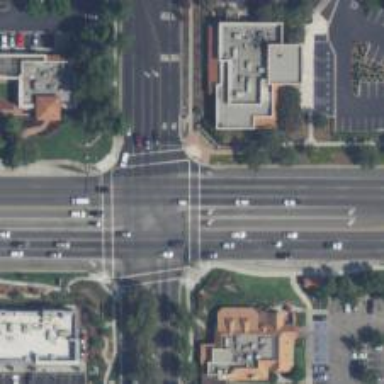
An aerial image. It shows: Primary highway with separate sidewalk.